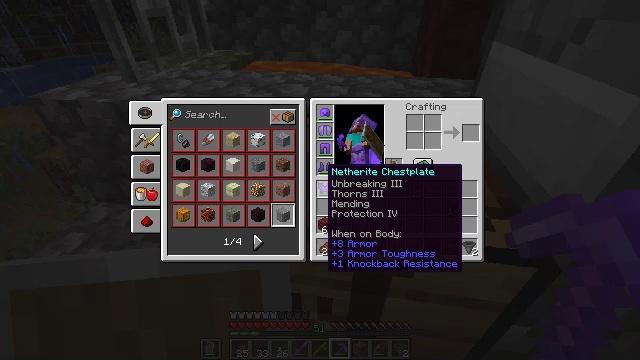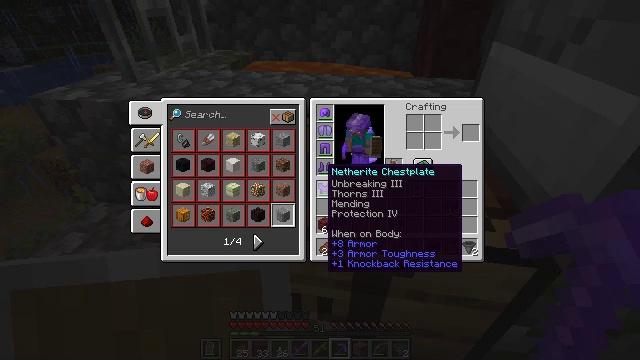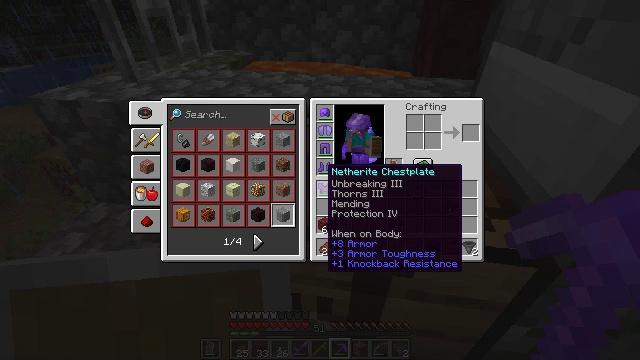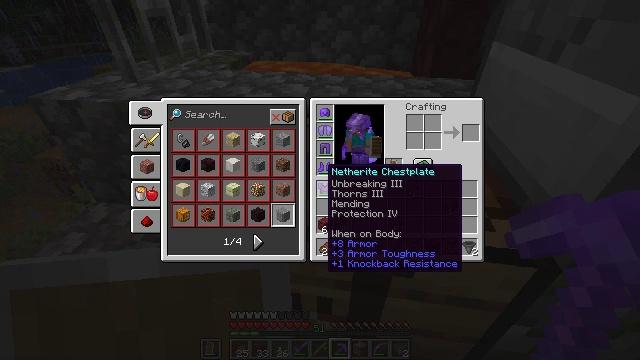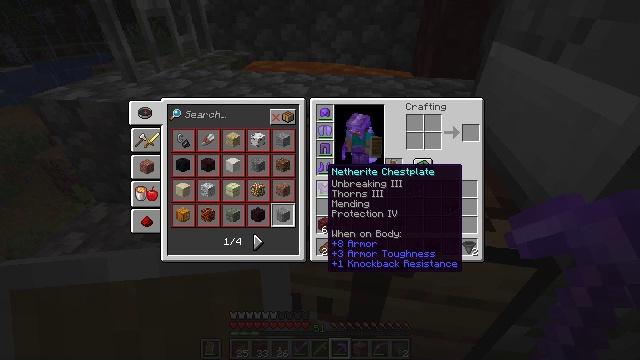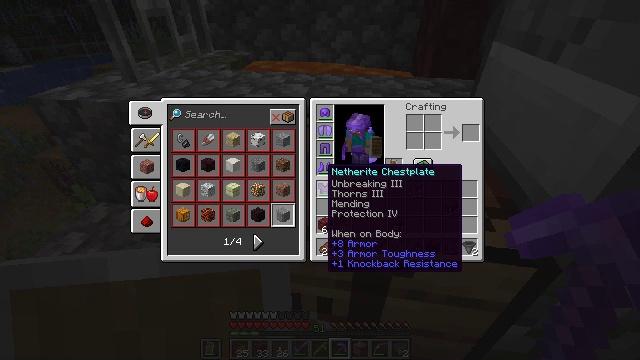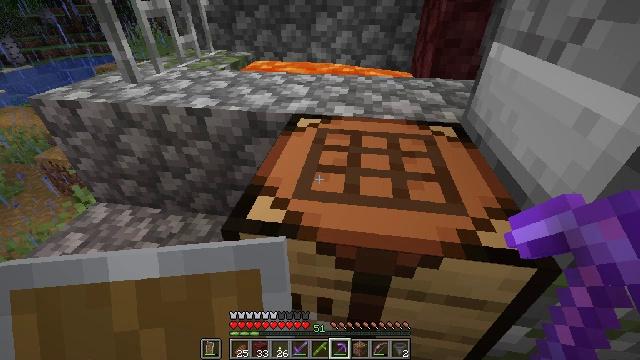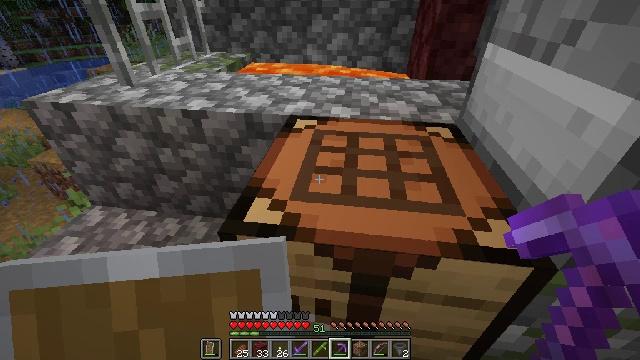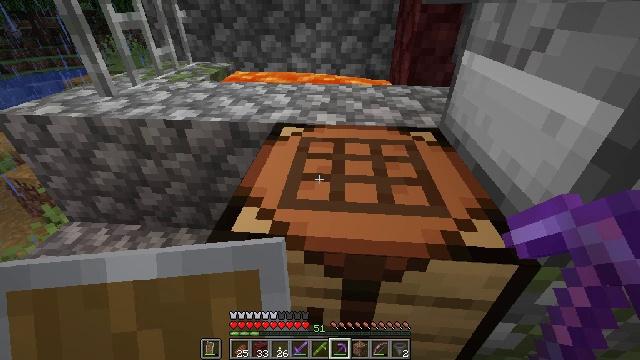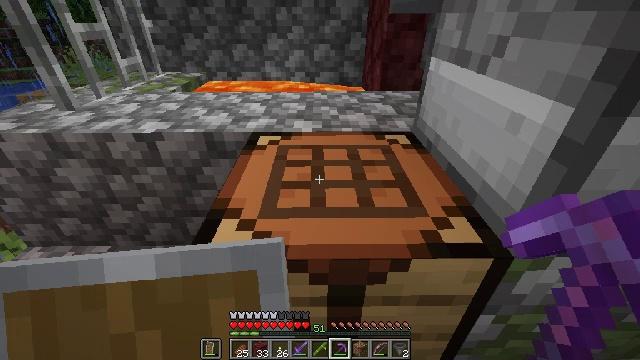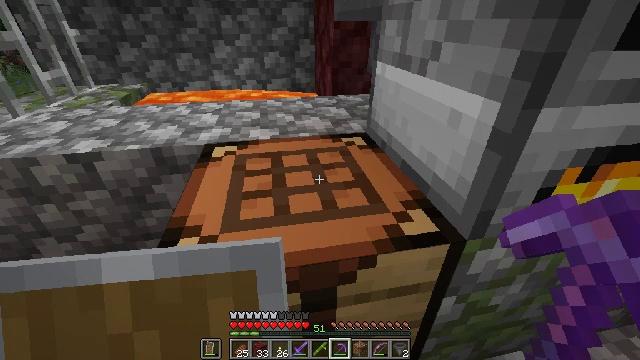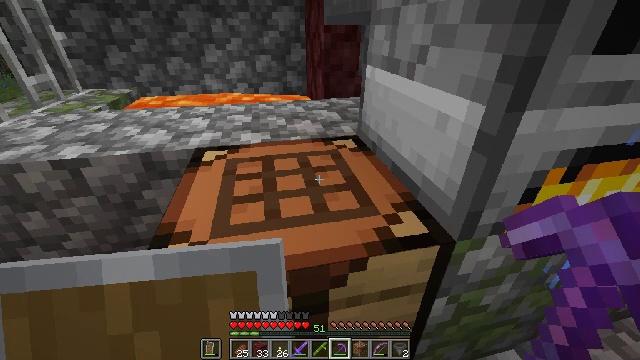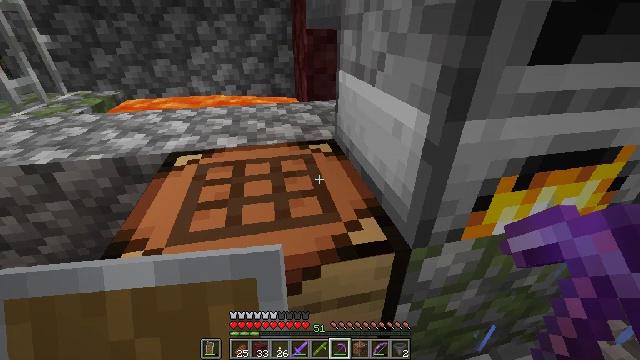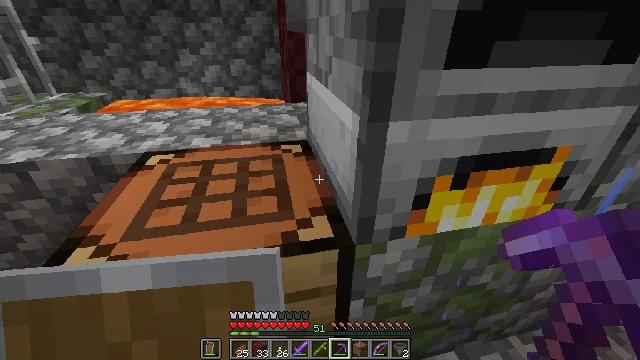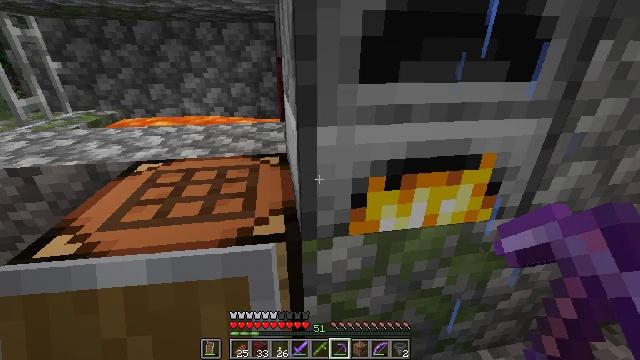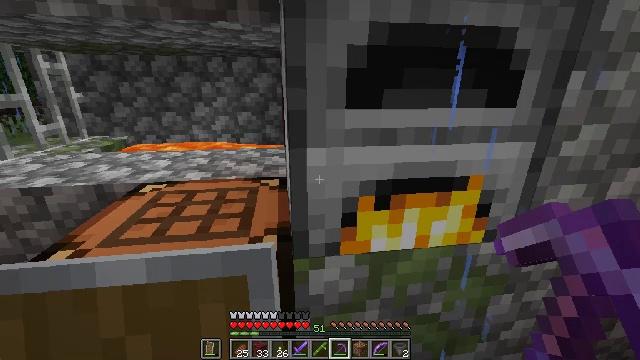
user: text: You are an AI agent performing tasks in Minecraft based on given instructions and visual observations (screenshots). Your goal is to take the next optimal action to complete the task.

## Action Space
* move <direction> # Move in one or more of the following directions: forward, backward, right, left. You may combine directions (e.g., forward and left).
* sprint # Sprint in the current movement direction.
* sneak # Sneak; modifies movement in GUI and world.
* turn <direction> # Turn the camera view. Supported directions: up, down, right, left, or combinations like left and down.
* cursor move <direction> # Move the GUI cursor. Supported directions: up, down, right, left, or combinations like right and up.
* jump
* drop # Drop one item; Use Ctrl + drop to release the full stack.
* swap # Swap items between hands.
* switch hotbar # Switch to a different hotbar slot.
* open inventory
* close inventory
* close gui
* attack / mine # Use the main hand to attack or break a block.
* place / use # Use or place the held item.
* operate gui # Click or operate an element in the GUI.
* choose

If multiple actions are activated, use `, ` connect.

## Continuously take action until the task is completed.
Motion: motion action
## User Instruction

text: Drop a bamboo.
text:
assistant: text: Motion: open inventory
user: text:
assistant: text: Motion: no_op
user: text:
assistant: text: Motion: no_op
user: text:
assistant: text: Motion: no_op
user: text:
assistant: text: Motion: no_op
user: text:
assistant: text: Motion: close inventory
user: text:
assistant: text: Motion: close inventory
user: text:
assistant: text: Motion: turn right and up
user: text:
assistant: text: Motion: turn right and up
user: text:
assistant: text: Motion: turn right and up
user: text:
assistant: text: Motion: move right, turn right
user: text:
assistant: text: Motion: move right
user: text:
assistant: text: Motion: move back and move right
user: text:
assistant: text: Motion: move back and move right, turn left and up
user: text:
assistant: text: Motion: move back and move right, turn left and up
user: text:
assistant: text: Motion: turn left and up
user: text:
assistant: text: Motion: turn left and up
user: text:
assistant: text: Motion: turn left and up
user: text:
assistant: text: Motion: turn up
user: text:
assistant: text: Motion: move left
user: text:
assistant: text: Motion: move forward and move left
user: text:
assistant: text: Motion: move forward and move left
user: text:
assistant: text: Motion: move forward and move left
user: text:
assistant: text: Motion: move forward and move left
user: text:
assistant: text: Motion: move forward and move left, turn right
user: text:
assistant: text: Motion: move forward and move left, turn right
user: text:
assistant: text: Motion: turn right
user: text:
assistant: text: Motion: turn right and down
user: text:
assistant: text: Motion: turn right and down
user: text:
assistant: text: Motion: turn right